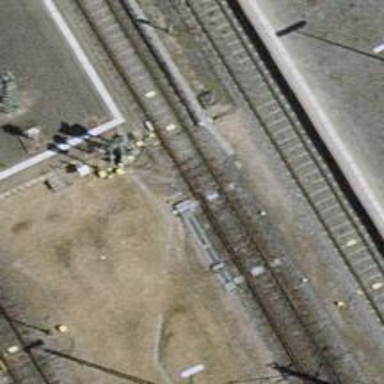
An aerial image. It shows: Railway switch with turnout to the right.